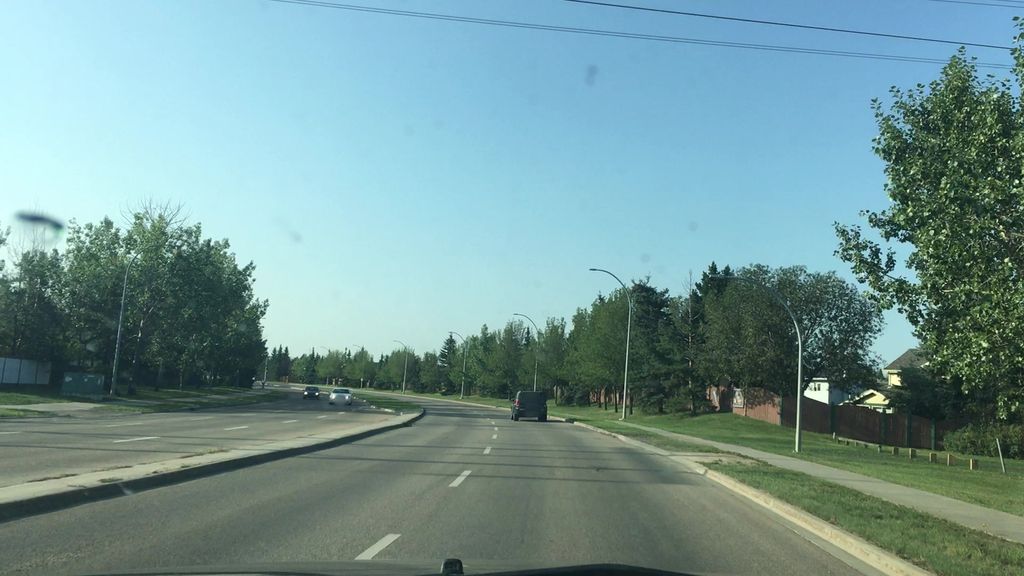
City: edmonton